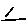
Label: line